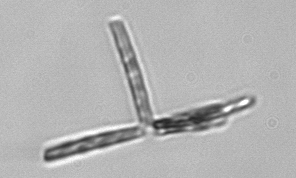
Label: Thalassionema